Interaction volume radius: 10 \u00c5
Interaction volume height: 40 \u00c5
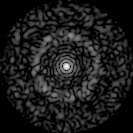
Disorder parameter: 0.8427